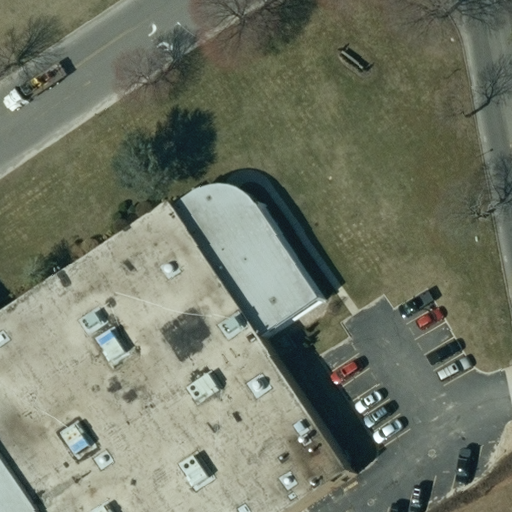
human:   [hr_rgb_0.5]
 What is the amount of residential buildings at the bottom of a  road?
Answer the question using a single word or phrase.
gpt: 0

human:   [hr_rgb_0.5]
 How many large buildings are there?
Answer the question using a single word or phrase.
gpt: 1

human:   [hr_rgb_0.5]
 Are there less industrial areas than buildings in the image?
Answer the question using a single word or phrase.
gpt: no

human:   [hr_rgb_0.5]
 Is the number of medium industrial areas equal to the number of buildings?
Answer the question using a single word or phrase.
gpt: no

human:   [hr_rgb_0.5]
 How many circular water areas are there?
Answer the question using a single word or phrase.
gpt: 0

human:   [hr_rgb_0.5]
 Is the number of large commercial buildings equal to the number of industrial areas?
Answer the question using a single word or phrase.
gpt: yes

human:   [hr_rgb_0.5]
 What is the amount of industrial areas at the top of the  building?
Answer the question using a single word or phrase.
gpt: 1

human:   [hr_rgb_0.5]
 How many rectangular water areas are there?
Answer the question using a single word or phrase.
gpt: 0

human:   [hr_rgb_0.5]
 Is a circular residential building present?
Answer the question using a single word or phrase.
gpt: no

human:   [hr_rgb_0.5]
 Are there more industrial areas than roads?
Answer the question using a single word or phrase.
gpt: no

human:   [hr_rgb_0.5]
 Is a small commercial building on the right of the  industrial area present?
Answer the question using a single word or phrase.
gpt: no

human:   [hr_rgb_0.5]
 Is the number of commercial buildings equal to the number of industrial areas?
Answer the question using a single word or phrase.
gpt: yes

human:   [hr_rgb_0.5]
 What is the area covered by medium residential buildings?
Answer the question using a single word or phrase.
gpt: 0m2

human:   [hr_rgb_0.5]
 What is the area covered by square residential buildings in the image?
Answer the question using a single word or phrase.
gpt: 0m2

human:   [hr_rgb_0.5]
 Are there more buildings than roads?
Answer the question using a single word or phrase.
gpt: no

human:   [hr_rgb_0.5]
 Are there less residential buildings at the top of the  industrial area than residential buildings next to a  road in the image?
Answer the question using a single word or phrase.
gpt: no

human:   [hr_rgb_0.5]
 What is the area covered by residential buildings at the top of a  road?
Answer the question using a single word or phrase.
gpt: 0m2

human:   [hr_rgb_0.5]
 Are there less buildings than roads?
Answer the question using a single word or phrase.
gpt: yes

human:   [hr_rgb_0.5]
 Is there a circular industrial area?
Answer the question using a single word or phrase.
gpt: no

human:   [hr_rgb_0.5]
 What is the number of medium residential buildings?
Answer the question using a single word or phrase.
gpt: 0

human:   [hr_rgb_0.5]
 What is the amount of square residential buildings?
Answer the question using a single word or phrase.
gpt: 0

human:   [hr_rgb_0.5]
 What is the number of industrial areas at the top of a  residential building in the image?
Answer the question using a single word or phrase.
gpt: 0

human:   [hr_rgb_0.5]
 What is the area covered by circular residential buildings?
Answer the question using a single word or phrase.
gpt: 0m2

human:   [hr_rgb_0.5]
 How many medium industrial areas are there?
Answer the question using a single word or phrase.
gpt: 0

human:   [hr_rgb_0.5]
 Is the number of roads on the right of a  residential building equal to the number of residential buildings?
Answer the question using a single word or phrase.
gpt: yes

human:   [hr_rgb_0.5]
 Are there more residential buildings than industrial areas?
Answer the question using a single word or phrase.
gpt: no

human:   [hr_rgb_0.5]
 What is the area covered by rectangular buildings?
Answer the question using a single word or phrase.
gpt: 0m2

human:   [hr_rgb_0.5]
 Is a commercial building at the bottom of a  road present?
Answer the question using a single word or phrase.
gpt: yes

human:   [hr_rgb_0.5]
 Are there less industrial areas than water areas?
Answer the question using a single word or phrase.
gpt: no

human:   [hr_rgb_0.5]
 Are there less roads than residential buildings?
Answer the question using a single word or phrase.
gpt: no

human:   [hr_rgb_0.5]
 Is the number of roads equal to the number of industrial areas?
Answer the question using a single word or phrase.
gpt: no

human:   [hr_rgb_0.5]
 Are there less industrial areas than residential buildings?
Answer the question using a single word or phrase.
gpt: no

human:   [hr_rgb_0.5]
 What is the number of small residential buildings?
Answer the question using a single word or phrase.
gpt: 0

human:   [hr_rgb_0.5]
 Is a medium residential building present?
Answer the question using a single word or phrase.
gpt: no

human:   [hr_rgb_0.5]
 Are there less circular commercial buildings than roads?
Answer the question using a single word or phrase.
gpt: yes

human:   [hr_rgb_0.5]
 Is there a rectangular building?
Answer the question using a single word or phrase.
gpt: no